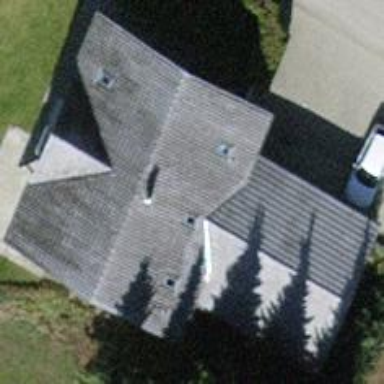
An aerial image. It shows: Detached building with gabled roof.